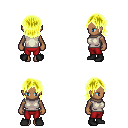
a pixel art fantasy rpg character, female body template, human, dark skin, white sleeveless shirt, red pants, gold long bangs hairstyle, black shoes, four views (front, back, left, right), 2x2 character sprite sheet, small pixel art, hard edges, no anti-aliasing